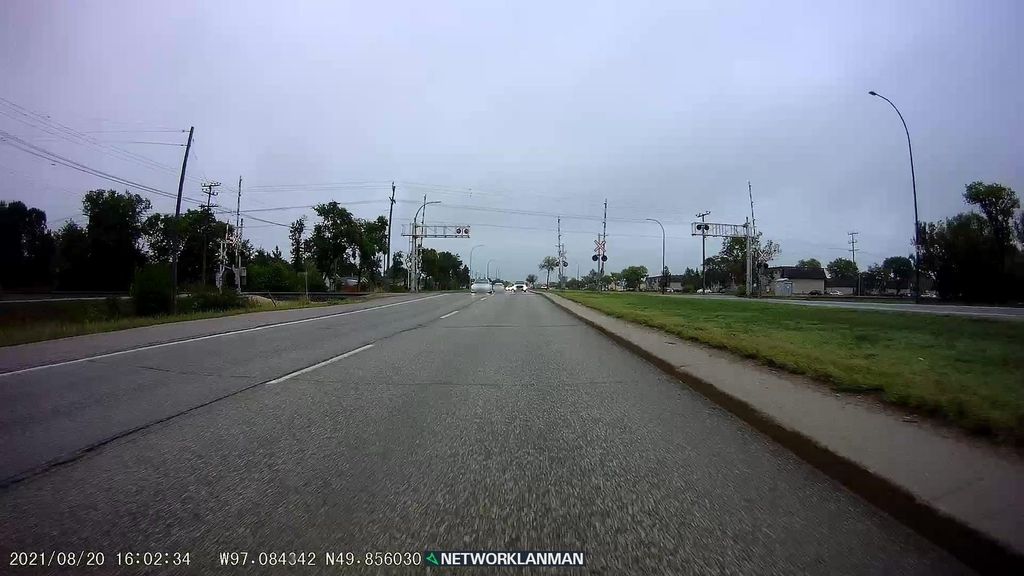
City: winnipeg